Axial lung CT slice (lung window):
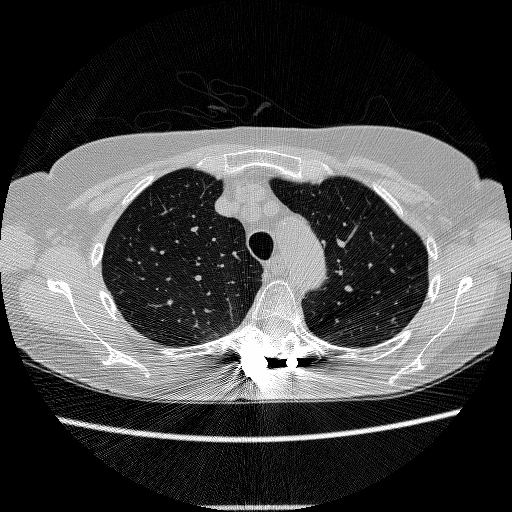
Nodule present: no